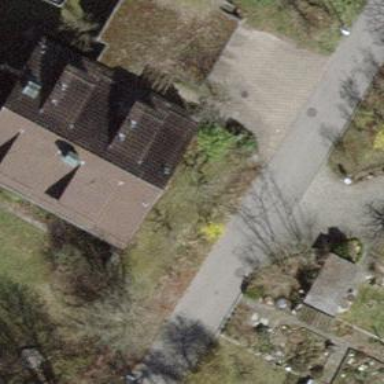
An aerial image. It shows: Building with tile roof.